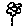
Label: flower